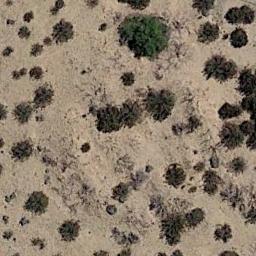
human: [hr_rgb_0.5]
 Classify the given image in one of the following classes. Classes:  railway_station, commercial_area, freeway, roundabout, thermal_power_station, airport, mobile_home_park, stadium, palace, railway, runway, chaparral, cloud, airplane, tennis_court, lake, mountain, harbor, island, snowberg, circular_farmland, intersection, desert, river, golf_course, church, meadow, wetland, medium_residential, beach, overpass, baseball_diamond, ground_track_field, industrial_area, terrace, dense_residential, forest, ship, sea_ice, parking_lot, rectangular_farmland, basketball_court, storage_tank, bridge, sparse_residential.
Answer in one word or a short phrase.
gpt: chaparral